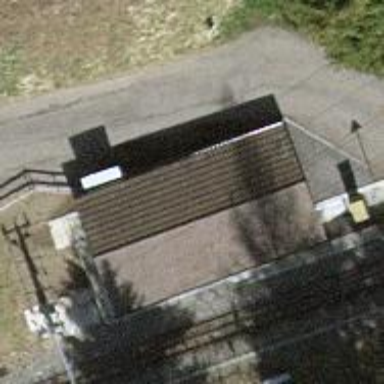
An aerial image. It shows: Public transport station located at railway halt.